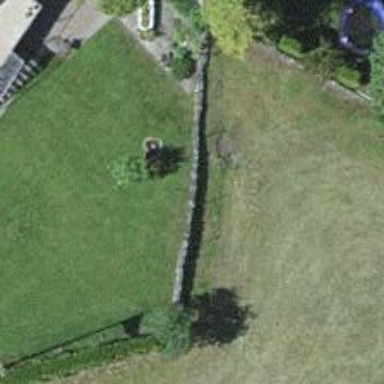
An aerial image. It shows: Dry stone wall barrier.